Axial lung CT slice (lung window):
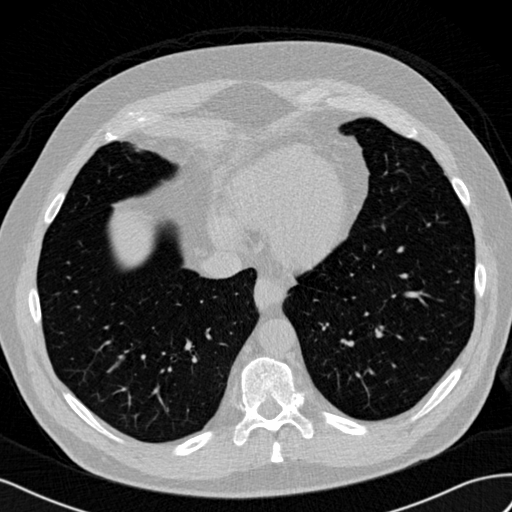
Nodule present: no